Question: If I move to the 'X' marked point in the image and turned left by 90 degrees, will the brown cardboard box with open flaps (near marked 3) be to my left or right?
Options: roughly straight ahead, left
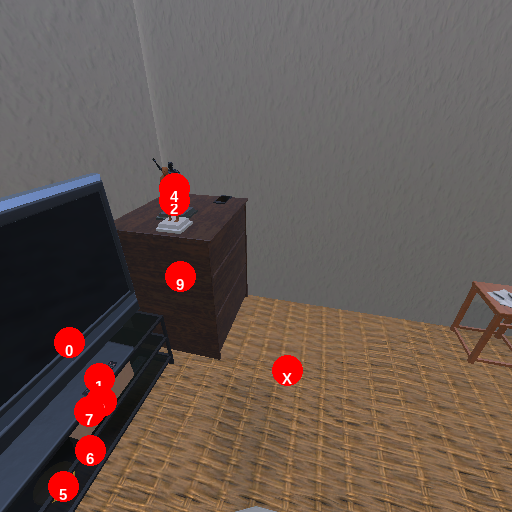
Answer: roughly straight ahead